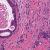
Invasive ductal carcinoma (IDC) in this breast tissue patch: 0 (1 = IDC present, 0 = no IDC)